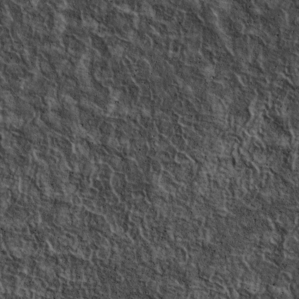
Label: non_frost